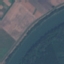
Land use / land cover class: River